Question: Either I don't understand the Instruments Leaks tool at all, or I am going mad. I have run the tool on my iphone app, and it shows a couple of leaks. If I understand it correctly, for one of the leaks, it says that it is an NSDate object allocated by my method "writeHeading". The method that allocates the object is: "dateWithTimeIntervalSinceReferenceDate:". However, my writeHeading method does not use that method. In fact, that method is not used anywhere in my whole application.
Does anybody have an idea what could be going on here?
Here is the code of writeHeading:
'''
- (void) writeHeading:(CLHeading *)heading
{
if (self.inFlight) {
[log writeHeading:heading];
} else {
IGC_Event *event = [[IGC_Event alloc] init];
event.code = 'K';
event.timestamp = heading.timestamp;
event.heading = heading;
[self addEvent:event];
[event release];
}
}
'''
Here is a screenshot of Instruments:

And here is the definition of IGC_Event (as asked by multiple responders):
'''
@interface IGC_Event : NSObject {
int code;
CLLocation *location;
CLHeading *heading;
NSString *other;
NSDate *timestamp;
}
@property int code;
@property (nonatomic, retain) CLLocation *location;
@property (nonatomic, retain) CLHeading *heading;
@property (nonatomic, retain) NSString *other;
@property (nonatomic, retain) NSDate *timestamp;
@end
@implementation IGC_Event
@synthesize code;
@synthesize location;
@synthesize heading;
@synthesize other;
@synthesize timestamp;
@end
'''
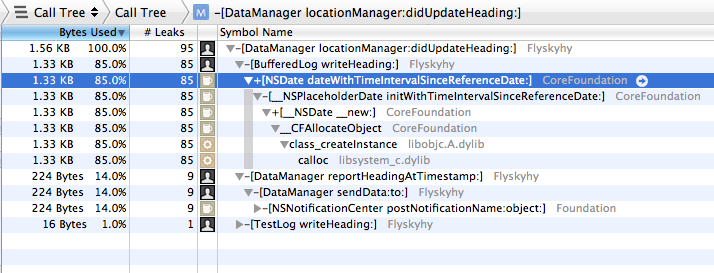
Answer: Assuming no ARC, you need to make sure IGC_Event objects release their timestamp and other references that may have been retained or copied.
So in IGC_Event you need a dealloc something like this:
'''
- (void) dealloc {
[timestamp release];
[location release];
[heading release];
[other release];
[super dealloc];
}
'''
Leaks is just telling you where that timestamp object was created, not where you should have released it.
That may not be the only place you are leaking of course, but that's 4 potential leaks right there.